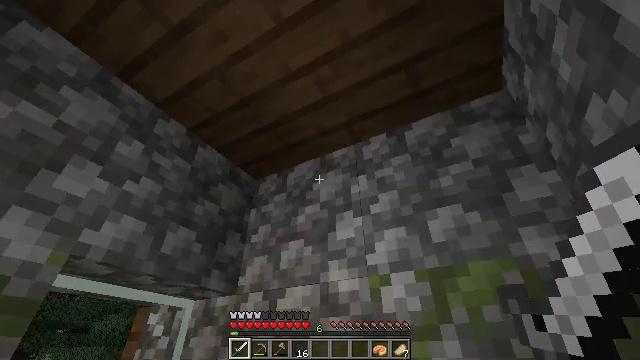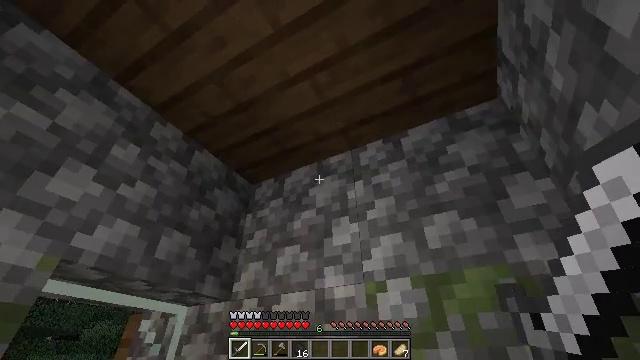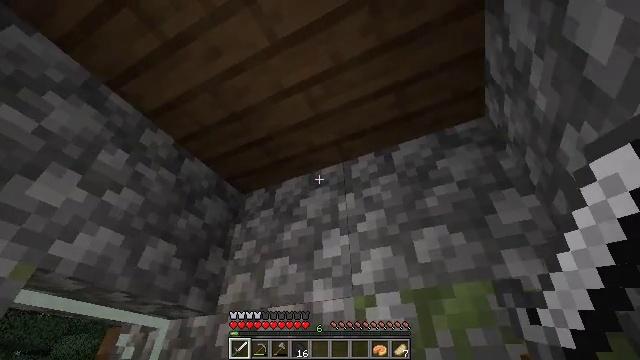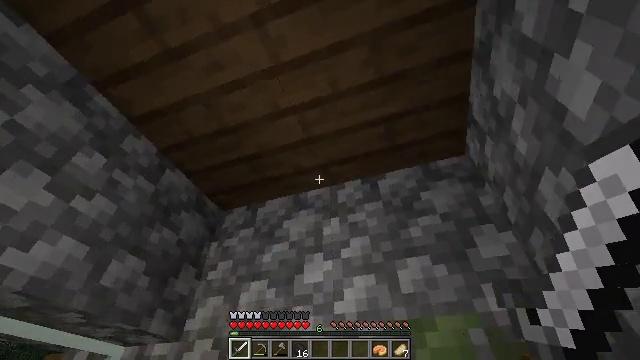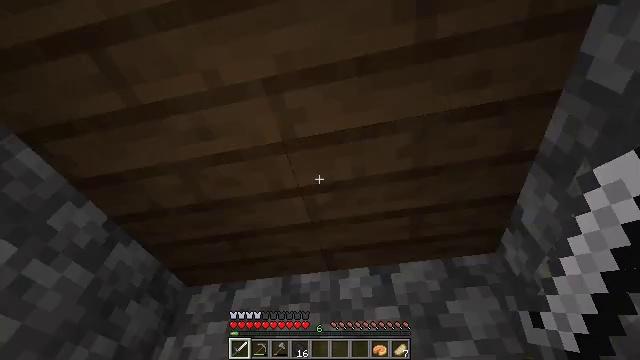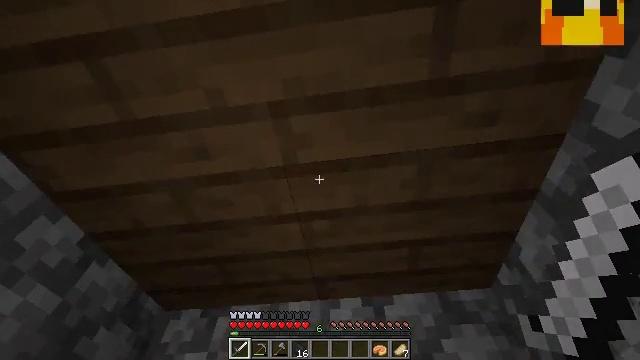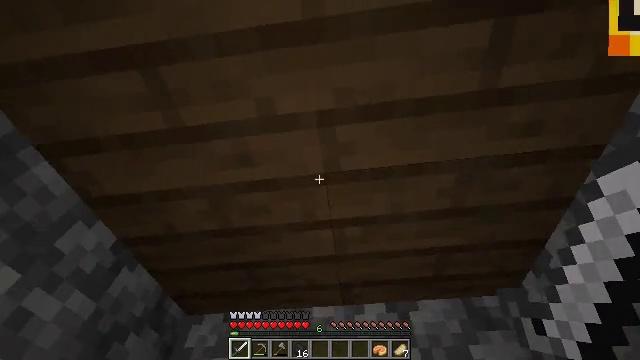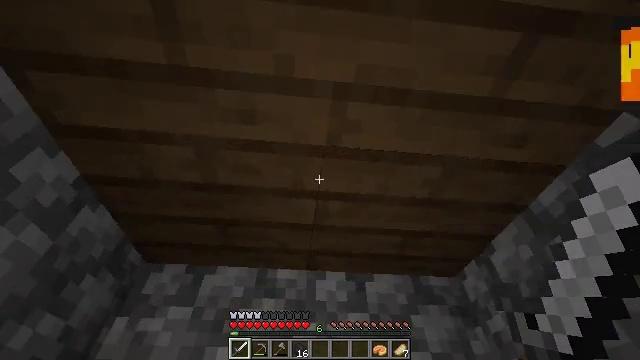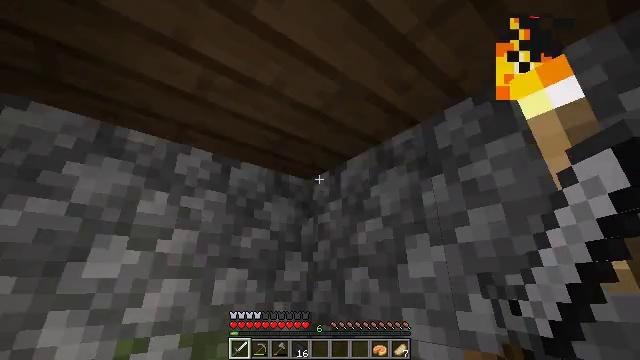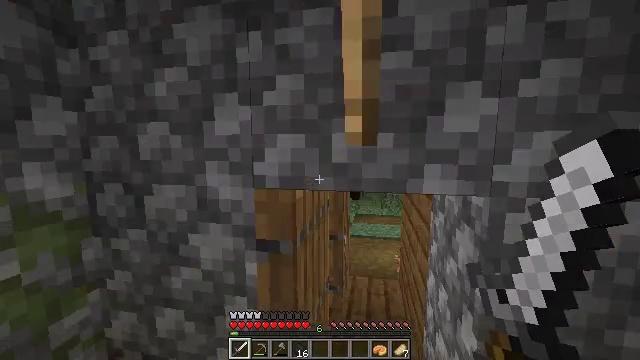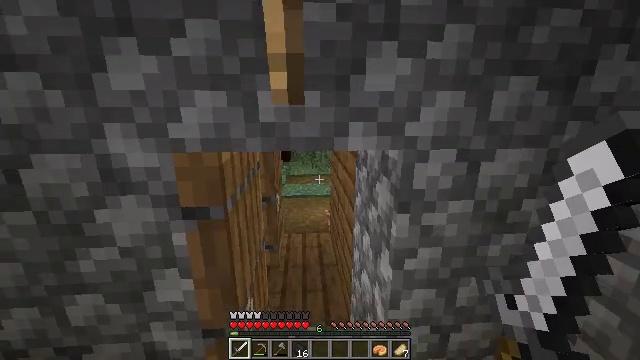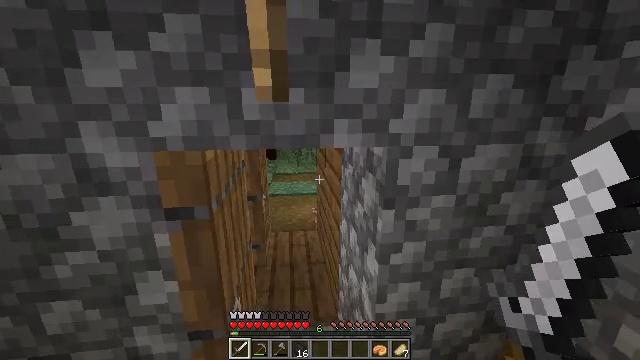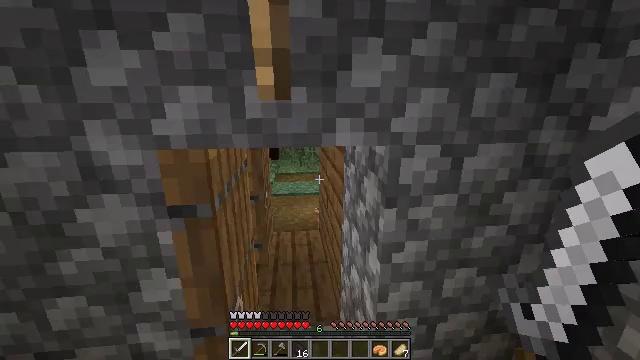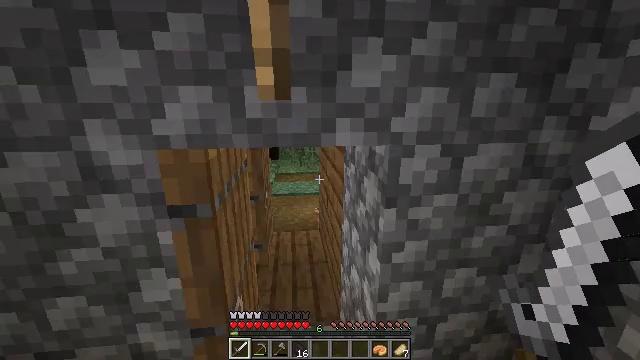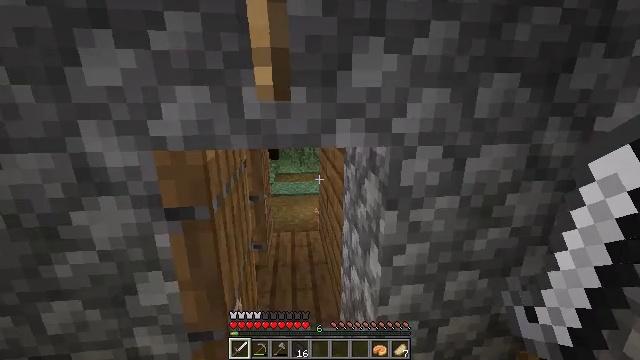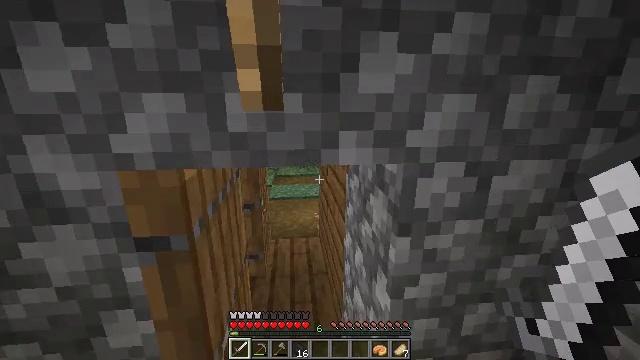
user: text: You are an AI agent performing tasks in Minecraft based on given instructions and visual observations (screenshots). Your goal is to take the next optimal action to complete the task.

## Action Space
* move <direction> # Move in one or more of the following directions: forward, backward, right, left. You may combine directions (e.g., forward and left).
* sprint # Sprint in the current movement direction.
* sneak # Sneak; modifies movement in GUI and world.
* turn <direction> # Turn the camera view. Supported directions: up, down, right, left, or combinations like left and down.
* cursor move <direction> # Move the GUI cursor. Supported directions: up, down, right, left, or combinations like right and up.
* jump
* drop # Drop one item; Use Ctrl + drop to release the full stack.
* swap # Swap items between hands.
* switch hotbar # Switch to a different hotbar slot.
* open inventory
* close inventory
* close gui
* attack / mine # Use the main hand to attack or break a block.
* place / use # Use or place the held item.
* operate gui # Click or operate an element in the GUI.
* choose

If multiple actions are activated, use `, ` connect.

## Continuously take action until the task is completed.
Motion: motion action
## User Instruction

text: Destroy the spruce leaves to get sticks and saplings.
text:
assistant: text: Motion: turn up
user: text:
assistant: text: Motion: turn right and up
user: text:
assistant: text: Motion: move left, turn right and up
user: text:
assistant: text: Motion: move left, turn right and up
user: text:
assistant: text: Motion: move left, turn right and up
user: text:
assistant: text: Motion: no_op
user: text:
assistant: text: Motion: turn right and down
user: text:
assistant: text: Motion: turn right and down
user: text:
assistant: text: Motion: turn right and down
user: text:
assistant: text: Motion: turn right and down
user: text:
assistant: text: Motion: turn right
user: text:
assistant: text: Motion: no_op
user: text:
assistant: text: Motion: no_op
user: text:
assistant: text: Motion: move forward
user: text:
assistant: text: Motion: move forward
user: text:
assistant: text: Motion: move forward
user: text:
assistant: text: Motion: move forward, turn left
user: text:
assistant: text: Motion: move forward, turn left and down
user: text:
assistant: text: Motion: move forward, turn left
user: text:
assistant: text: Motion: move forward, turn left
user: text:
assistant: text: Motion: move forward and move left
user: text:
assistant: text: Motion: move forward and move left
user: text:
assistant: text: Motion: move forward and move left, turn right
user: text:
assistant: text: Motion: move forward, turn right
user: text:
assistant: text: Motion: move forward, turn right
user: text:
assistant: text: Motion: move forward, turn right
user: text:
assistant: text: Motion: move forward, turn right and down
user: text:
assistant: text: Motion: move forward
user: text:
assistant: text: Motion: move forward
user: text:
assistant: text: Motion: move forward